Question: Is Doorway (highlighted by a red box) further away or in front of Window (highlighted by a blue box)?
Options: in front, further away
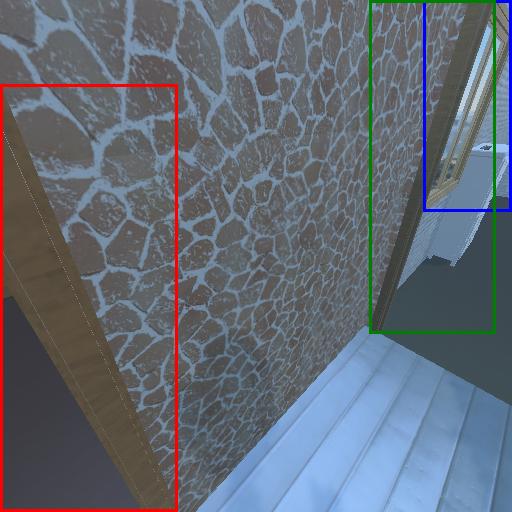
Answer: in front